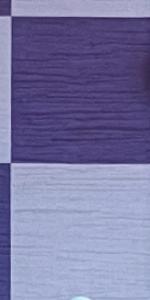
Label: Empty